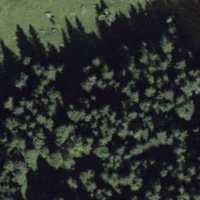
EUNIS habitat code: 44
Species observed at this site:
Roeseliana roeselii